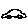
Label: car